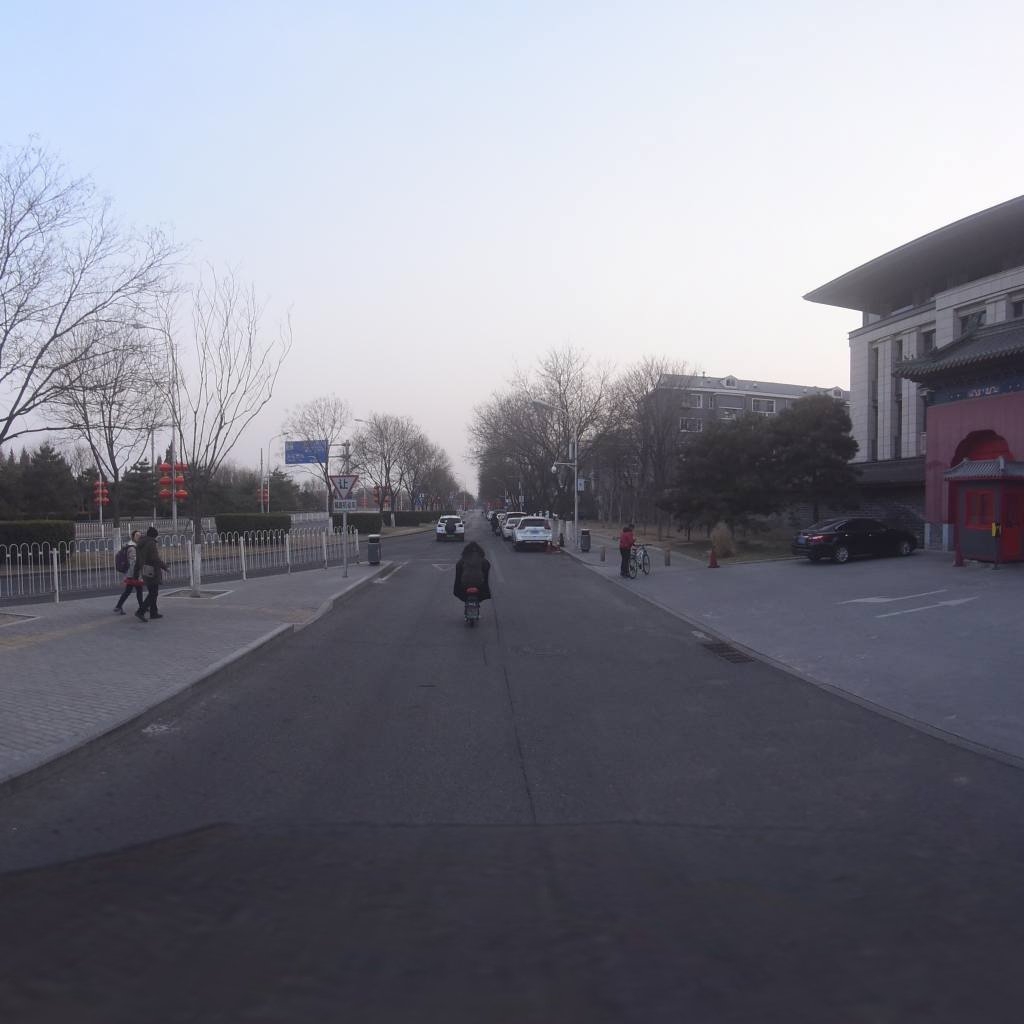
Region: Xicheng
Road damage annotations: longitudinal crack, manhole cover